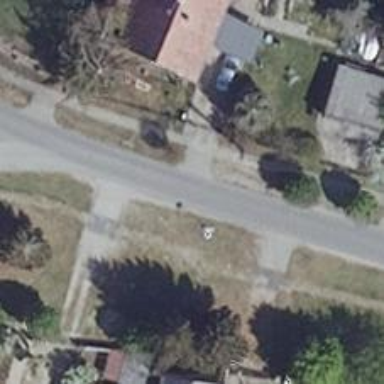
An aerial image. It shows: Residential road with asphalt surface and separate sidewalk.